Question: I have a webpage that pulls information from a database, converts it to .csv format, and writes the file to the HTTPResponse.
'''
string csv = GetCSV();
Response.Clear();
Response.ContentType = "text/csv";
Response.Write(csv);
'''
This works fine, and the file is sent to the client with no problems. However, when the file is sent to the client, the name of the current page is used, instead of a more friendly name (like "data.csv").

My question is, how can I change the name of the file that is written to the output stream without writing the file to disk and redirecting the client to the file's url?
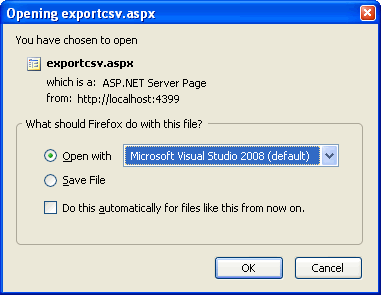
Answer: I believe this will work for you.
'''
Response.AddHeader("content-disposition", "attachment; filename=NewFileName.csv");
'''